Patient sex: F
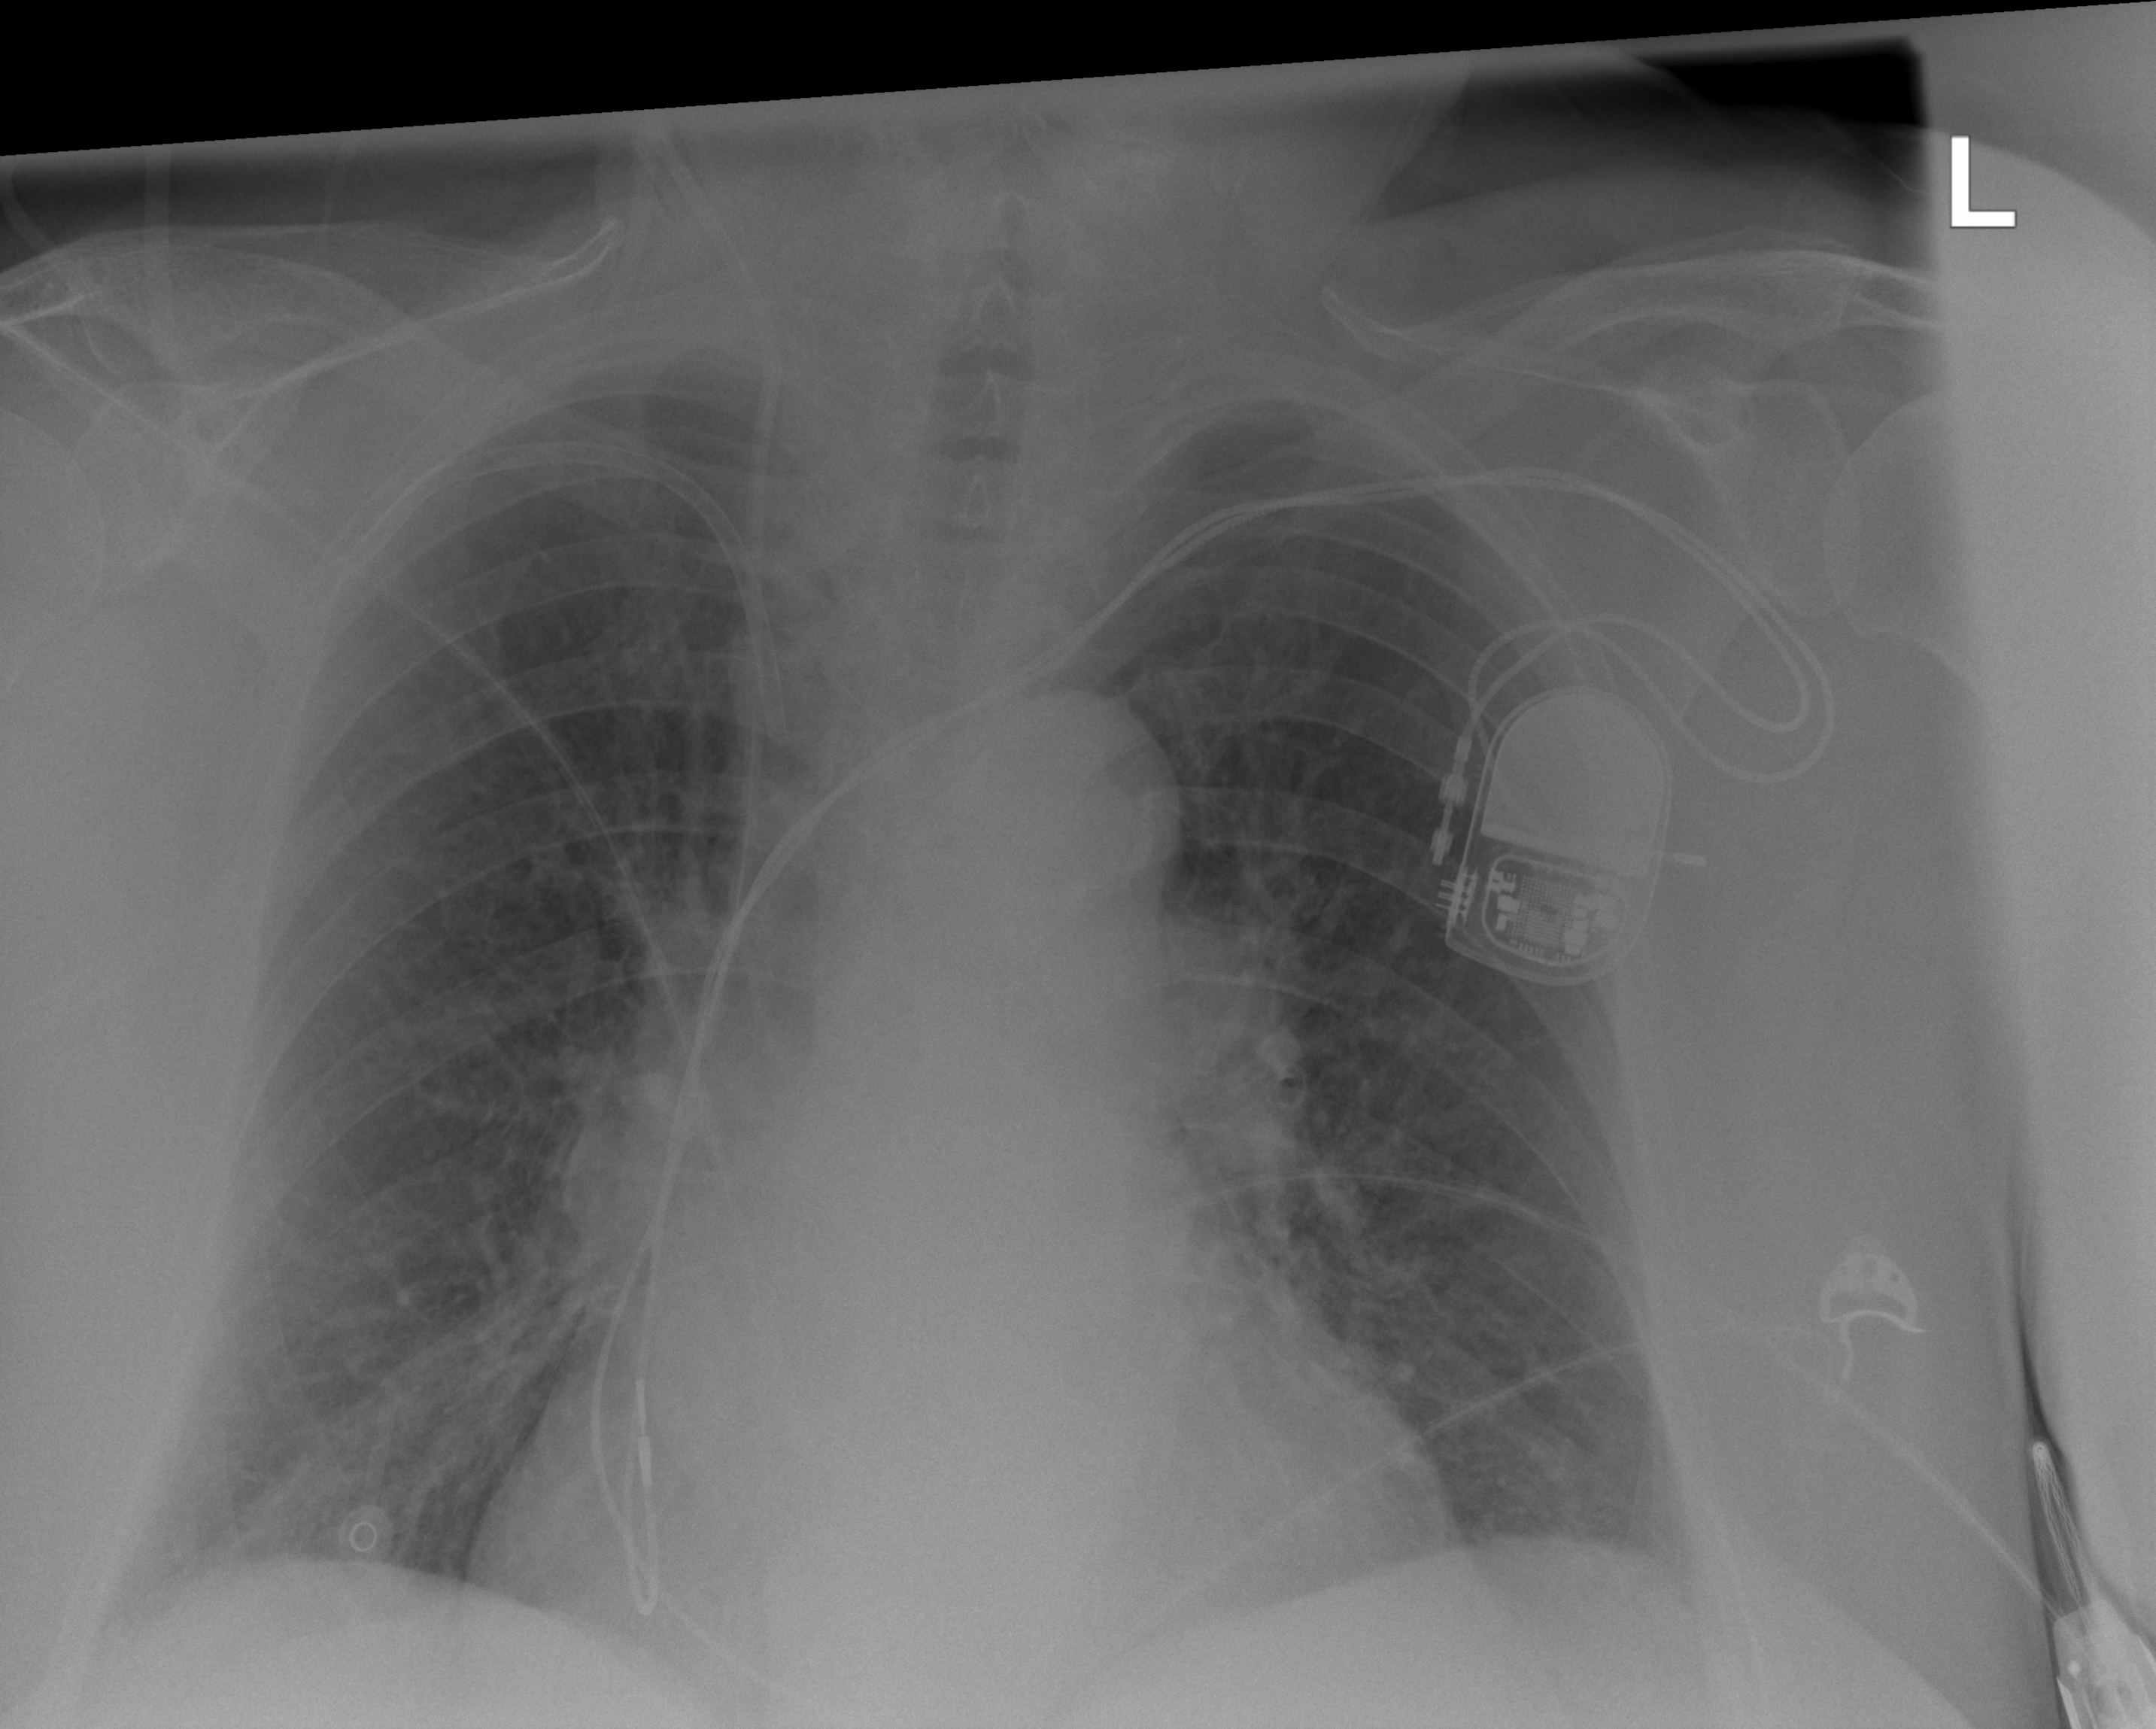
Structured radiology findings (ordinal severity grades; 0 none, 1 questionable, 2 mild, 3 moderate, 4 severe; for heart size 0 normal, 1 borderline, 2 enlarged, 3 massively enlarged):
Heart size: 2
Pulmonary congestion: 2
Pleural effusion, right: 0
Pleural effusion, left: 0
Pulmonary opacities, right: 1
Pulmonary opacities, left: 0
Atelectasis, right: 2
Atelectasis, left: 0